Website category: sports
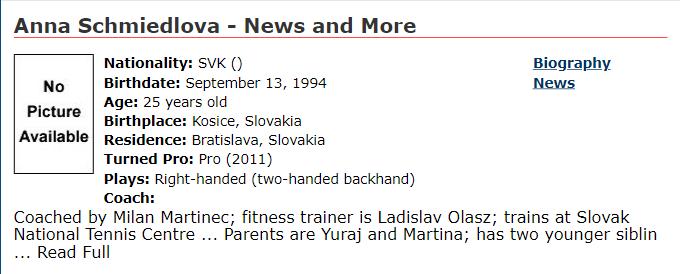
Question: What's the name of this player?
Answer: Anna Schmiedlova

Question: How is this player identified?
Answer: Anna Schmiedlova

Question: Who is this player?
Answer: Anna Schmiedlova

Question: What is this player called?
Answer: Anna Schmiedlova

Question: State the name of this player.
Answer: Anna Schmiedlova

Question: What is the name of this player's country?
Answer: SVK

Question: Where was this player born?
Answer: SVK

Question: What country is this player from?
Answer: SVK

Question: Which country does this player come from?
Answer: SVK

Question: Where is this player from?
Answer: SVK

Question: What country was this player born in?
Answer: SVK

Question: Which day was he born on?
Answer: September 13, 1994

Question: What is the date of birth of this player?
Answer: September 13, 1994

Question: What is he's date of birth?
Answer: September 13, 1994

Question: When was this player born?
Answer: September 13, 1994

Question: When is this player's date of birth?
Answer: September 13, 1994

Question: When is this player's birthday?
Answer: September 13, 1994

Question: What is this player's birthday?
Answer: September 13, 1994

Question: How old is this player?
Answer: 25 years old

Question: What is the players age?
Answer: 25 years old

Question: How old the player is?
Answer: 25 years old

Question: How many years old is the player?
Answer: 25 years old

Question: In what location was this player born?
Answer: Kosice, Slovakia

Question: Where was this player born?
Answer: Kosice, Slovakia

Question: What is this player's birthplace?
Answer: Kosice, Slovakia

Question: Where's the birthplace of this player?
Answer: Kosice, Slovakia

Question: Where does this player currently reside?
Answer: Bratislava, Slovakia

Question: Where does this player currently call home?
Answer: Bratislava, Slovakia

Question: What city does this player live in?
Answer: Bratislava, Slovakia

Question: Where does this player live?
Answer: Bratislava, Slovakia

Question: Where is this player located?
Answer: Bratislava, Slovakia

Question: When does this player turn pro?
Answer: Pro (2011)

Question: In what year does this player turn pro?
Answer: Pro (2011)

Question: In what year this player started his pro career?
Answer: Pro (2011)

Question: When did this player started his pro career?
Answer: Pro (2011)

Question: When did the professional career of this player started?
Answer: Pro (2011)

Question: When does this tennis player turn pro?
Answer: Pro (2011)

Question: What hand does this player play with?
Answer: Right-handed (two-handed backhand)

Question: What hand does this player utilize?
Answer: Right-handed (two-handed backhand)

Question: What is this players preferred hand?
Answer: Right-handed (two-handed backhand)

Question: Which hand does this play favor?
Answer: Right-handed (two-handed backhand)

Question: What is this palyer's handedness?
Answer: Right-handed (two-handed backhand)